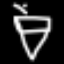
Label: diamond